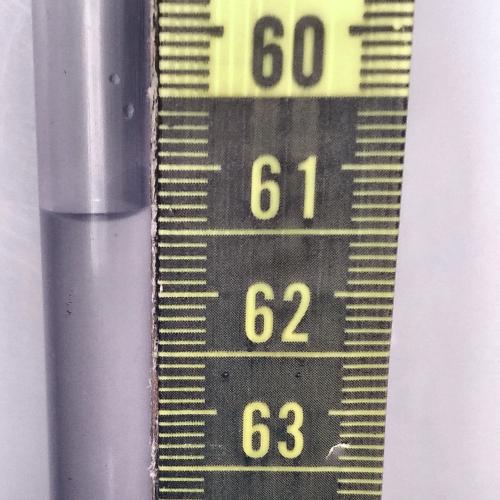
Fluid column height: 61.3 cm